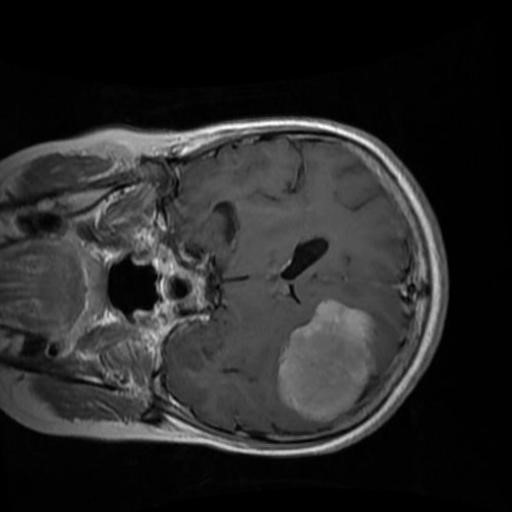
Label: brain_menin